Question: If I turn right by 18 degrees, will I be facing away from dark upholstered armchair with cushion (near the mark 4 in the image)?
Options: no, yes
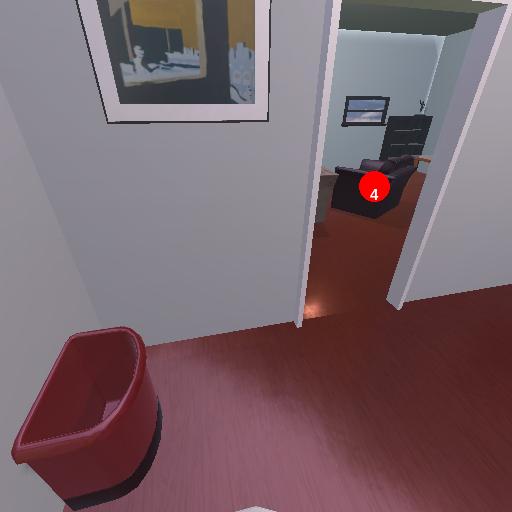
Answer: no